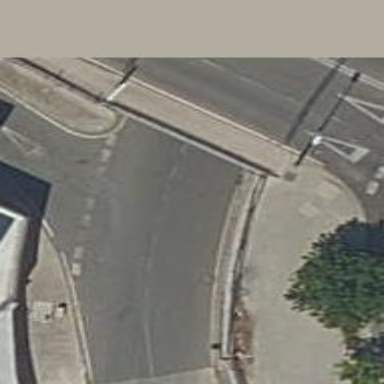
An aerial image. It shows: Tunnel under the road used for service purposes.